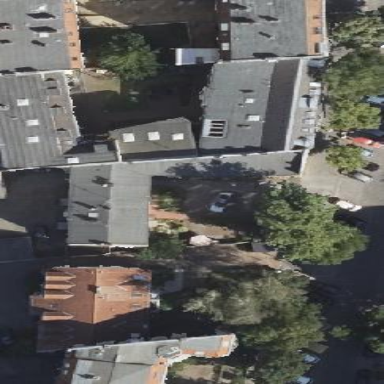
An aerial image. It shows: Gray building with roof.